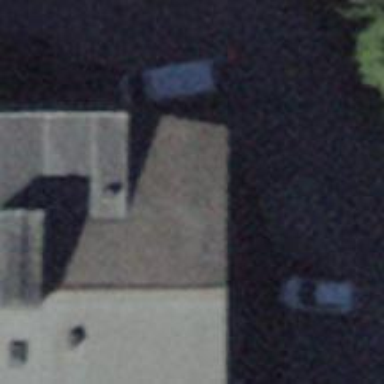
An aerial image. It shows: Charging station.